【题型】解答题　【知识点】解析几何　【难度】medium
已知椭圆\(\Gamma: \frac{x^2}{a^2} + \frac{y^2}{a^2 - 4} = 1(a > 2)\)的左、右焦点为\(F_1,F_2\)，\(A,B\)为\(\Gamma\)上两个不同的点，记\(\triangle ABF_1\)的周长和面积分别为\(C\)和\(S\)。

(1) 若\(\Gamma\)的离心率为\(\frac{1}{2}\)，求\(a\)的值；

(2) 若满足\(|AF_1| = 10\)的点\(A\)有且仅有两个，求\(a\)的取值范围；

(3) 若\(a = \sqrt{5}\)，是否存在点\(A,B\)使得\(C\)和\(S\)同时取到最大值？若存在，求出直线\(AB\)的方程；若不存在，说明理由。

\vspace{1em}
【解答】
【答案】(1) \(a = 4\)

(2) \((8,12)\)

(3) 不存在，理由见解析。

\vspace{1em}

【分析】（1）根据离心率的定义计算；

（2）根据椭圆的对称性以及\(a - 2 \leq |AF_1| \leq a + 2\)即可求出；

（3）根据椭圆的定义得出\(C = 4\sqrt{5} + |AB| - (|AF_2| + |BF_2|)\)，得出当\(A,B,F_2\)三点共线时\(C\)最大，进而设\(AB: x = my + n\)，与椭圆方程联立，再分别令\(n = 2\)，\(n = \sqrt{3}\)，结合基本不等式分别求面积的最大值，再作比较即可。

\vspace{1em}

【详解】（1）由题意知，\(b^2 = a^2 - 4\)，则\(c^2 = a^2 - b^2 = 4\)，因\(a > 2\)，则离心率为\(\frac{2}{a} = \frac{1}{2}\)，得\(a = 4\)；

（2）对于椭圆上任意一点\(A\)，有\(a - 2 \leq |AF_1| \leq a + 2\)，因满足\(|AF_1| = 10\)的点\(A\)有且仅有两个且椭圆为对称图形，则\(a - 2 < 10 < a + 2\)，得\(8 < a < 12\)，故\(a\)的取值范围为\((8,12)\)；

（3）若\(a = \sqrt{5}\)，则\(\Gamma: \frac{x^2}{5} + y^2 = 1\)，\(F_1(-2,0),F_2(2,0)\)，由椭圆的定义可知，\(|AF_1| + |AF_2| = |BF_1| + |BF_2| = 2\sqrt{5}\)，则\(C = |AF_1| + |BF_1| + |AB| = 4\sqrt{5} + |AB| - (|AF_2| + |BF_2|) \leq 4\sqrt{5}\)，等号成立时\(A,B,F_1\)三点共线，故当\(A,B,F_2\)三点共线时，\(C\)取得最大值；

因直线\(AB\)的斜率不为\(0\)，则可设直线\(AB: x = my + n,n \neq -2\)，\(A(x_1,y_1),B(x_2,y_2)\)，联立
\[
\begin{cases}
x = my + n \\
x^2 + 5y^2 = 5
\end{cases}
\]
得\((m^2 + 5)y^2 + 2mny + n^2 - 5 = 0\)，则\(\Delta = 4m^2n^2 - 4(m^2 + 5)(n^2 - 5) = 20(m^2 - n^2 + 5) > 0\)，得\(m^2 - n^2 + 5 > 0\)，由韦达定理可知，\(y_1 + y_2 = -\frac{2mn}{m^2 + 5},y_1y_2 = \frac{n^2 - 5}{m^2 + 5}\)，则
\[
|y_1 - y_2| = \sqrt{\left(-\frac{2mn}{m^2 + 5}\right)^2 - 4 \cdot \frac{n^2 - 5}{m^2 + 5}} = \frac{2\sqrt{5}\sqrt{m^2 - n^2 + 5}}{m^2 + 5},
\]
则
\[
S = \frac{1}{2}|F_1F_2||y_1 - y_2| = \frac{1}{2} \times |n + 2| \times \frac{2\sqrt{5}\sqrt{m^2 - n^2 + 5}}{m^2 + 5} = \frac{\sqrt{5} \cdot |n + 2| \cdot \sqrt{m^2 - n^2 + 5}}{m^2 + 5},
\]
令\(t = \sqrt{m^2 - n^2 + 5} > 0\)，则
\[
S = \frac{\sqrt{5} \cdot |n + 2| \cdot t}{t^2 + n^2} = \frac{\sqrt{5} \cdot |n + 2|}{t + \frac{n^2}{t}},
\]
若\(n = 2\)，则\(t = \sqrt{m^2 + 1} \geq 1\)，则
\[
S = \frac{4\sqrt{5}}{t + \frac{4}{t}} \leq \frac{4\sqrt{5}}{4} = \sqrt{5},
\]
等号成立时\(t = 2\)；若\(n = \sqrt{3}\)，则\(t = \sqrt{m^2 + 2} \geq \sqrt{2}\)，则
\[
S = \frac{\sqrt{5} \cdot (\sqrt{3} + 2)}{t + \frac{3}{t}} \leq \frac{\sqrt{5} \cdot (\sqrt{3} + 2)}{2\sqrt{3}} = \frac{\sqrt{5}}{2}\left(1 + \frac{1}{\sqrt{3}}\right),
\]
等号成立时\(t = \sqrt{3}\)；因\(\frac{\sqrt{5}}{2}\left(1 + \frac{1}{\sqrt{3}}\right) > \sqrt{5}\)，

则不存在点\(A,B\)使得\(C\)和\(S\)同时取到最大值。
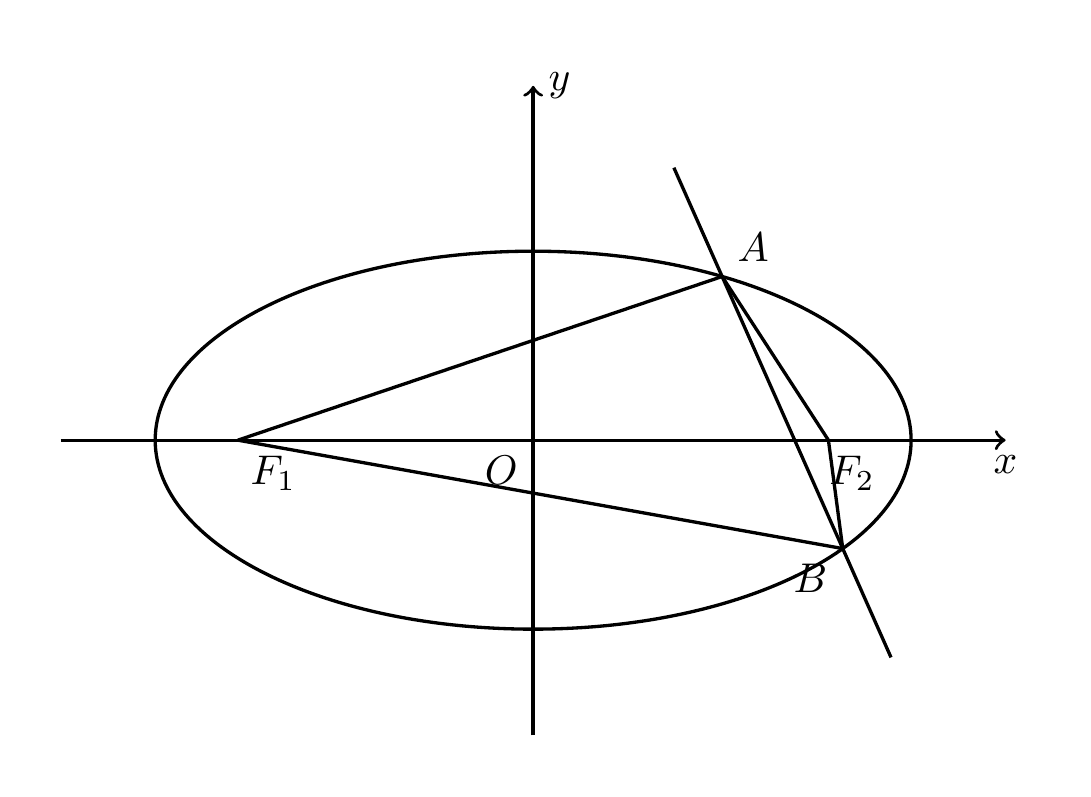